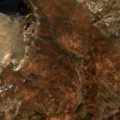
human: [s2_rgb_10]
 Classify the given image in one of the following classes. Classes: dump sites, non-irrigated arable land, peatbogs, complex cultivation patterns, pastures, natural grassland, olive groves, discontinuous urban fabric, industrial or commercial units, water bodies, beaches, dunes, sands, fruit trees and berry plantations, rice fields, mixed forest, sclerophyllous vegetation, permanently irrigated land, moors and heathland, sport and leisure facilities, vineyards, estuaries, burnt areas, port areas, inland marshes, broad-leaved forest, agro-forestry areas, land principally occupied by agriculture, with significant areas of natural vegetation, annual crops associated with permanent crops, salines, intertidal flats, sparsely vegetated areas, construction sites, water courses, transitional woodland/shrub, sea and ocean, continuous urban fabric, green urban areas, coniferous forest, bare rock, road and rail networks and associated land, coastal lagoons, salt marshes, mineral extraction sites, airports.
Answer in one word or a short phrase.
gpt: land principally occupied by agriculture, with significant areas of natural vegetation, broad-leaved forest, natural grassland, transitional woodland/shrub